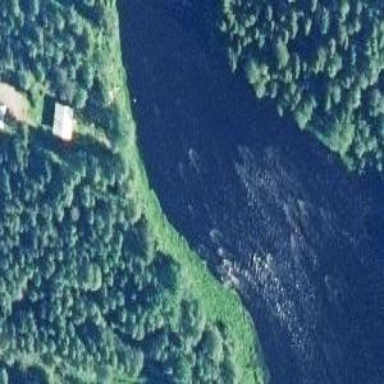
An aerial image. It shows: Scene featuring rapids in waterway.